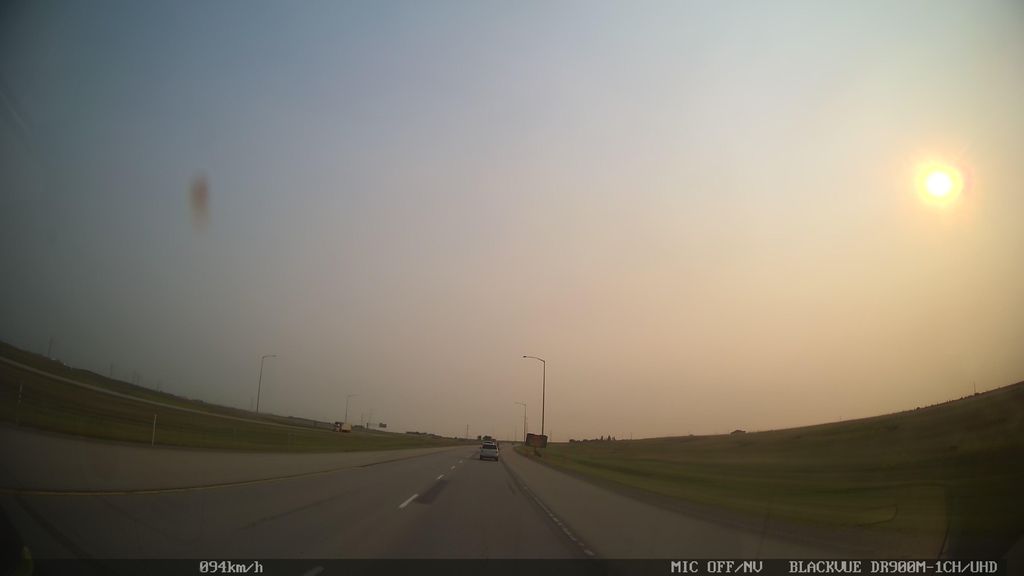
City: calgary